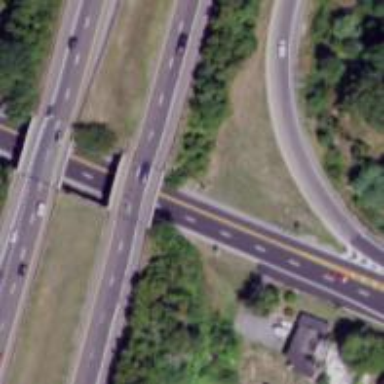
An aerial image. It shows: Expressway with asphalt surface and classified as primary highway.